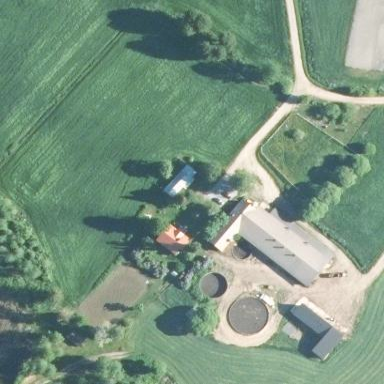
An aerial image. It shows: Farmyard area.